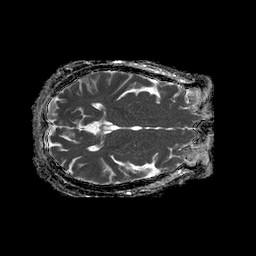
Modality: ADC
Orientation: axial
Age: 56
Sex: female
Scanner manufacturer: philips
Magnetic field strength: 1.5 T
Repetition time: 4.6 s
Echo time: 0.08941 s